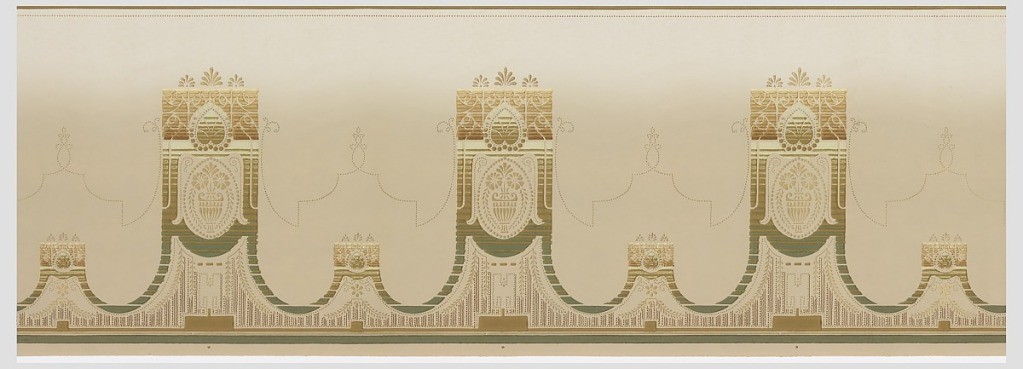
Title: Frieze
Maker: Maxwell & Co., S.A., Chicago, Illinois, USA
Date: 1905–1915
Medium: Machine-printed paper
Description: On a tan ground, green and tan design in shape of square-topped structures with acanthus plants on top. Below, vines in tan and green. Dotted lines in empty spaces.